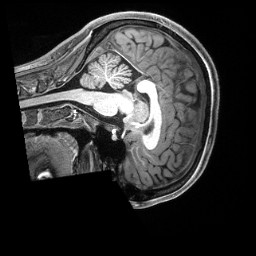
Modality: T1w
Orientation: sagittal
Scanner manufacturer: siemens
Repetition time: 2.5 s
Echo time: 0.00231 s